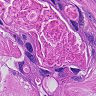
Metastatic tissue present: yes